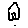
Label: house